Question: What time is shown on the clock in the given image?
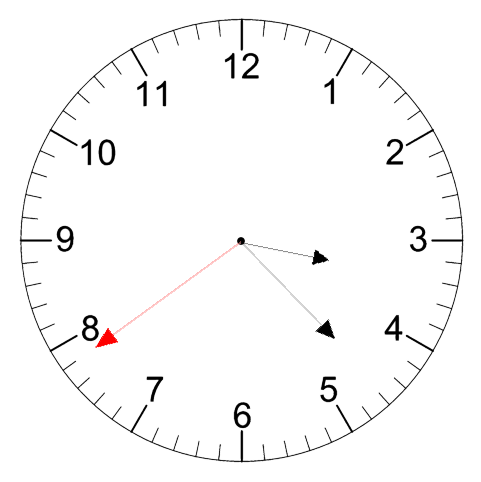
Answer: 03:22:39